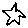
Label: star